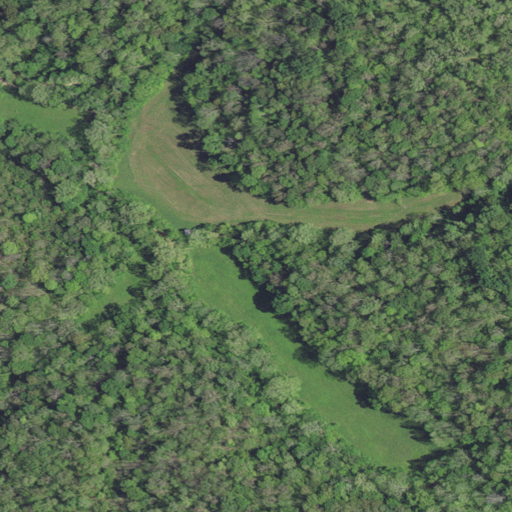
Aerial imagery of valley in Kentucky named Hale Hollow containing deciduous forest, pasture, grassland, and mixed forest